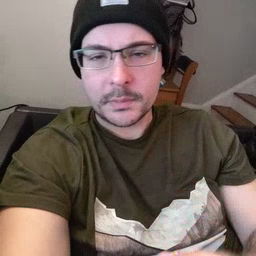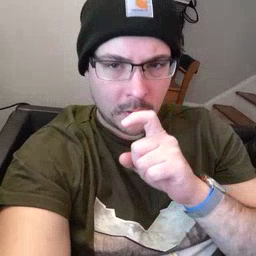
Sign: doll